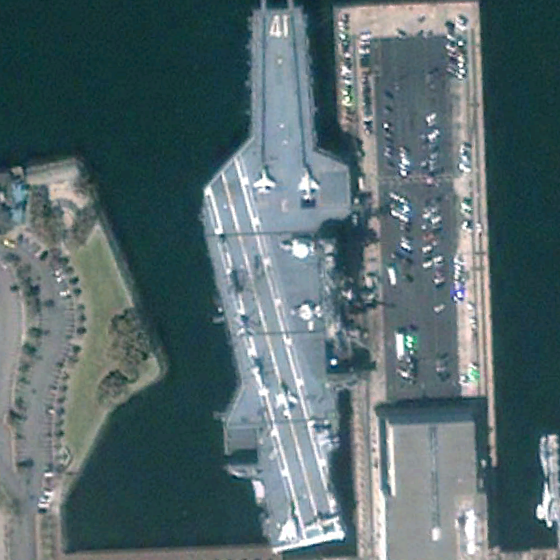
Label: Midway-class_aircraft_carrier